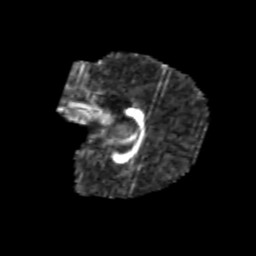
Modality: FA
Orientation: sagittal
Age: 6
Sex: male
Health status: healthy